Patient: sex M, age 60
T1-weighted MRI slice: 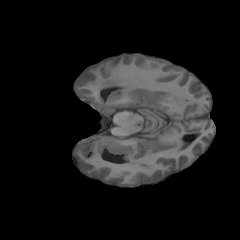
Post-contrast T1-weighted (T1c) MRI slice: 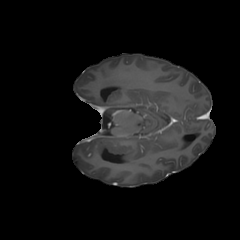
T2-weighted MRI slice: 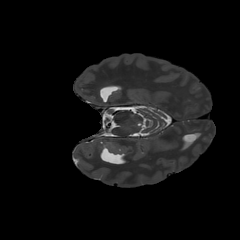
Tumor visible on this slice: yes
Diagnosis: Glioblastoma, IDH-wildtype
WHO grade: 4